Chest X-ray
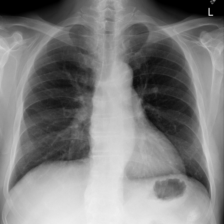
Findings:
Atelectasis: negative
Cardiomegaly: negative
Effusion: negative
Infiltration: negative
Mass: negative
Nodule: negative
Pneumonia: negative
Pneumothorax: negative
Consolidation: negative
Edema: negative
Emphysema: negative
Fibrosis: negative
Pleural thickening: negative
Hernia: negative